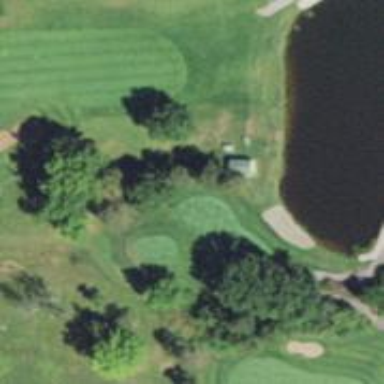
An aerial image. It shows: View of golf hole.